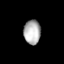
Tissue: lung
Cell type: T cells
Senescence score: 0.2329
Nuclear area (px): 400
Mean DAPI intensity: 176.97